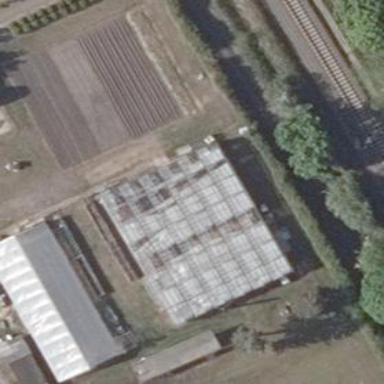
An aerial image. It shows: Greenhouse.